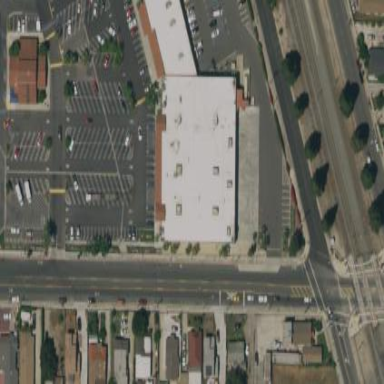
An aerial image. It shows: Commercial building housing department store.